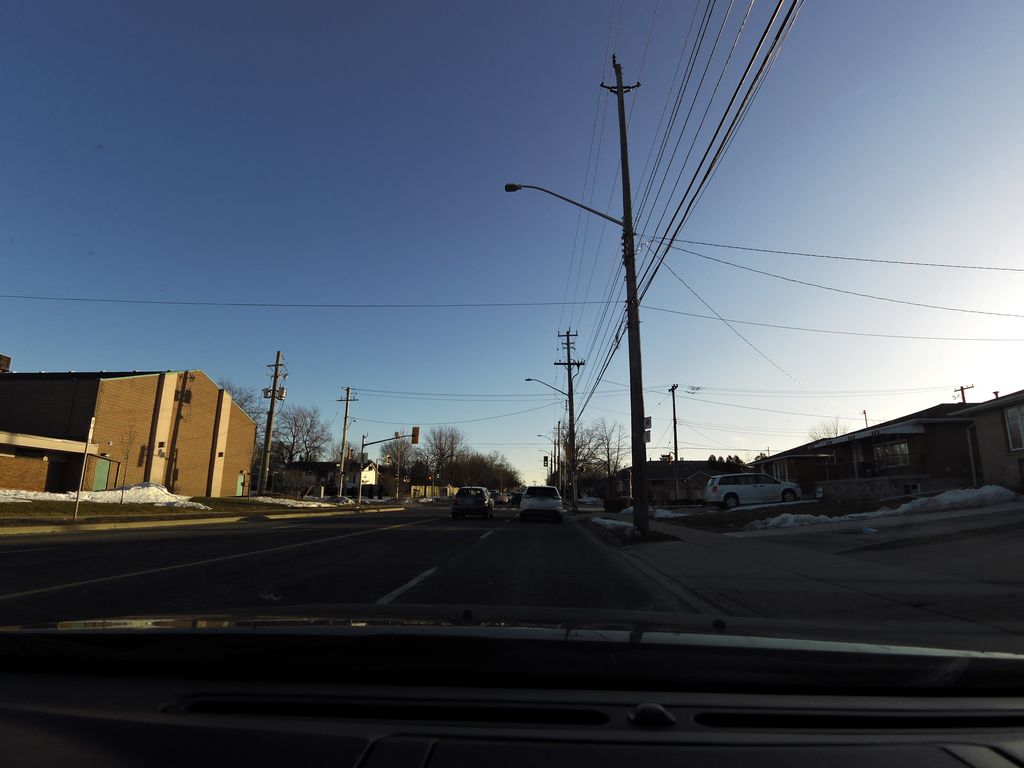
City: hamilton